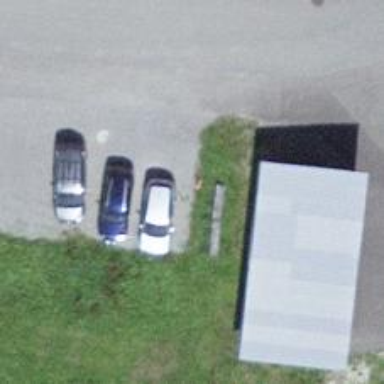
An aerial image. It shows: Charging station.